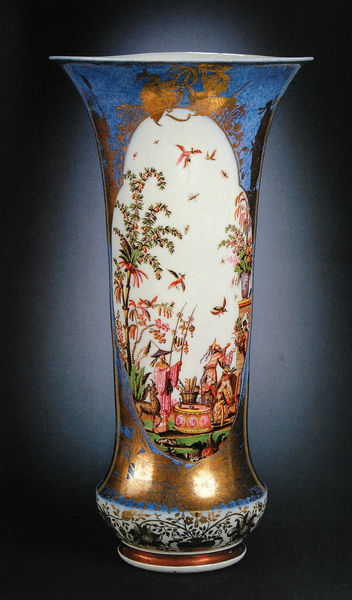
Titel: Flötenvase
Künstler: Johann Gregorius (Bemalung) Höroldt
Standort: Dresden
Institution: Zwinger
Schlagwörter: baum, blau, dunkel, fuß, himmel, mann, schatten, vogel, weiß, bäume, frauen, grün, menschen, blumen, bunt, frau, hell, licht, schmuck, schwarz, gras, rose, rot, tier, tiere, malerei, muster, ornament, lang, mensch, sockel, bild, schilf, vögel, gold, pflanze, pflanzen, rosa, arbeit, fliegen, oval, früchte, garten, krug, ranken, vase, japan, schrank, formen, rand, reflexe, glanz, ornamente, verzierung, korb, glänzend, palme, bauch, edel, japanisch, dünn, hoch, reflexion, bemalt, foto, fotografie, becher, gefäß, porzellan, form, asien, buchstabe, asiatisch, stand, chinesisch, china, flöte, fisch, öffnung, glasmalerei, antik, mönch, palmen, teuer, porzelan, bemalung, bumen, antiquität, konisch, kolibri, feuerwerk, zauber, chinoiserie, asia, chinese, ming, mingvase, chinesen, chinesusch, ranken ornament, vägel, angemalt, mandarin, ß, stilvoll, minkvase